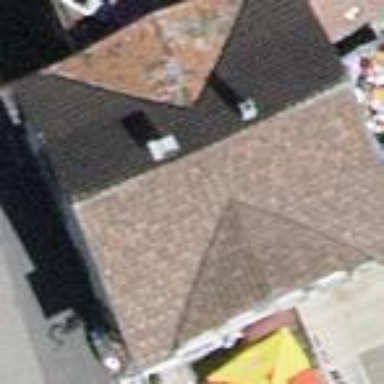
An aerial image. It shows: Restaurant in building.